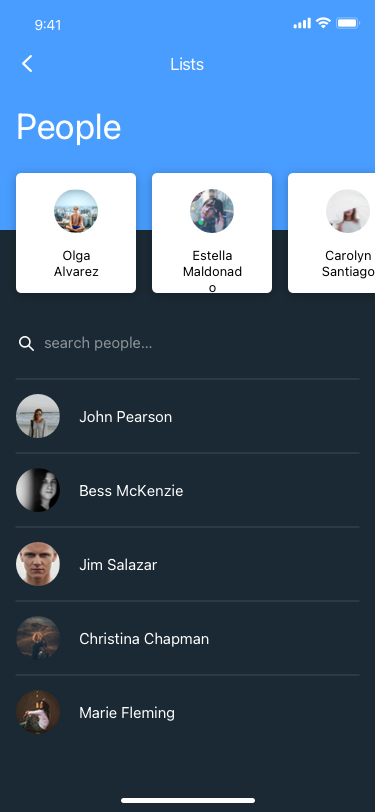
Text in this UI design:
Olga Alvarez
People
Estella Maldonado
Carolyn Santiago
search people…
John Pearson
Bess McKenzie
Jim Salazar
Christina Chapman
Marie Fleming
Lists